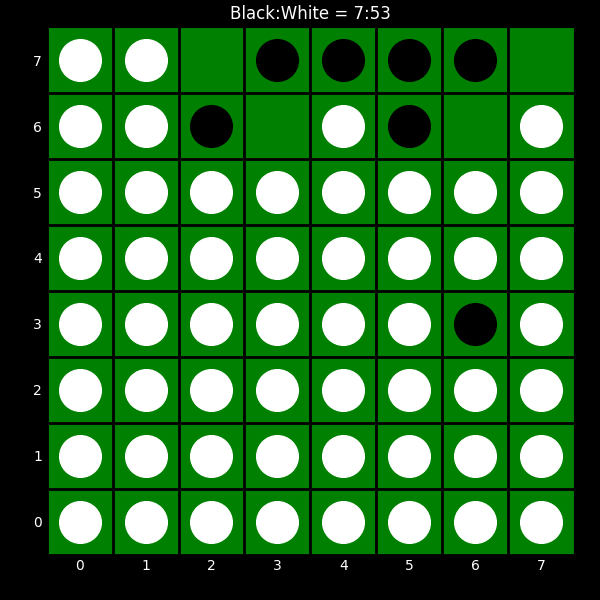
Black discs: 7
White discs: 53